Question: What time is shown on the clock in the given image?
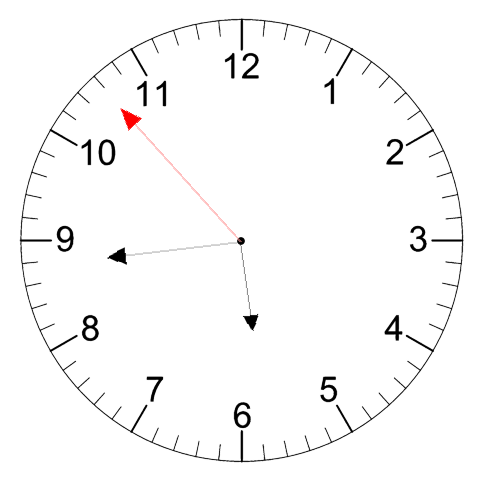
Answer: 05:43:53